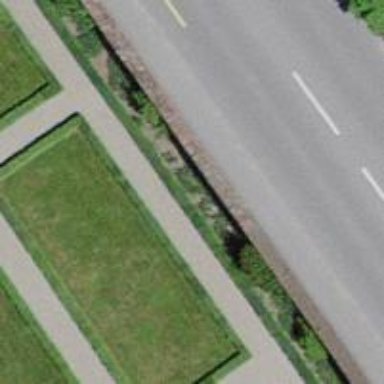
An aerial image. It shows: Hedge acting as barrier.